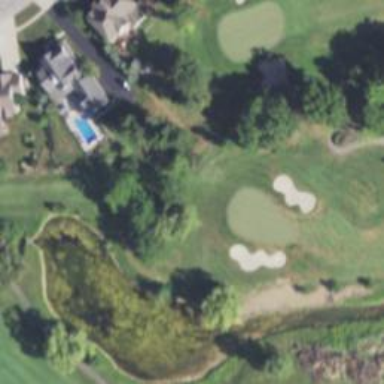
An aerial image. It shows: Water hazard in golf course. The hazard is natural water feature.